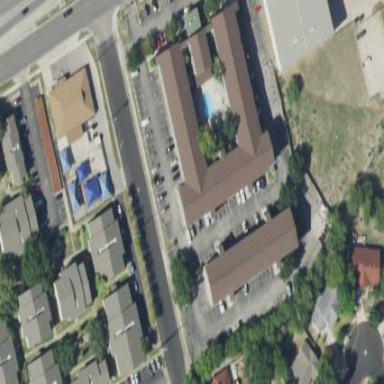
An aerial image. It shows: Motel.